Question: I saw <URL> that was given two years ago, but all I'm seeing now in the Options window is
Where would the "Run on external console" option be located?
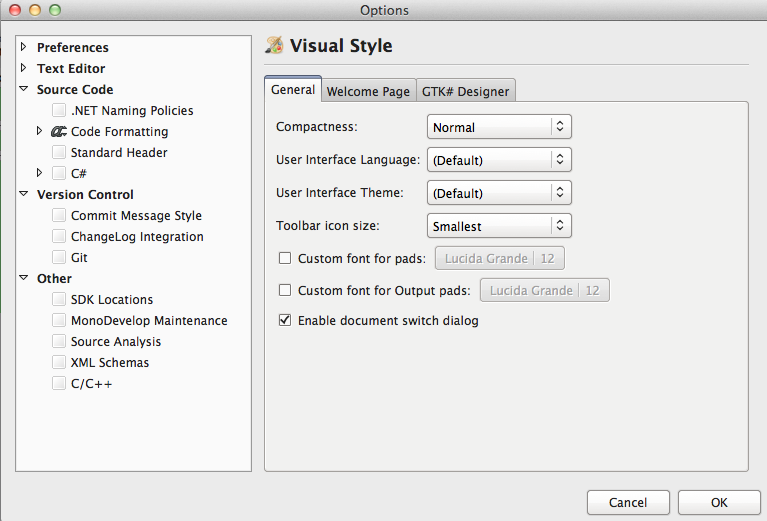
Answer: The window you posted is the MonoDevelop preferences window.
What you need to do is right-click your project in the Solution Explorer (I believe that's what it's called), and select 'Options'.
There, you'll see 'Run', with 'General' underneath. On that page is the 'Run on external console' option.